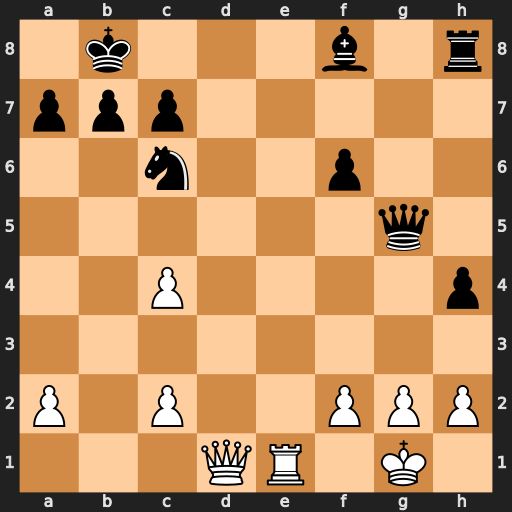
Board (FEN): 1k3b1r/ppp5/2n2p2/6q1/2P4p/8/P1P2PPP/3QR1K1
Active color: w
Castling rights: -
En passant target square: -
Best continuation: Re8+ Nd8 Rxd8#